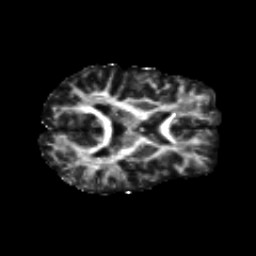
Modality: FA
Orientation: axial
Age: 33
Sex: male
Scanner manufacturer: siemens
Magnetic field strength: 3 T
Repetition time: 8.8 s
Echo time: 0.085 s